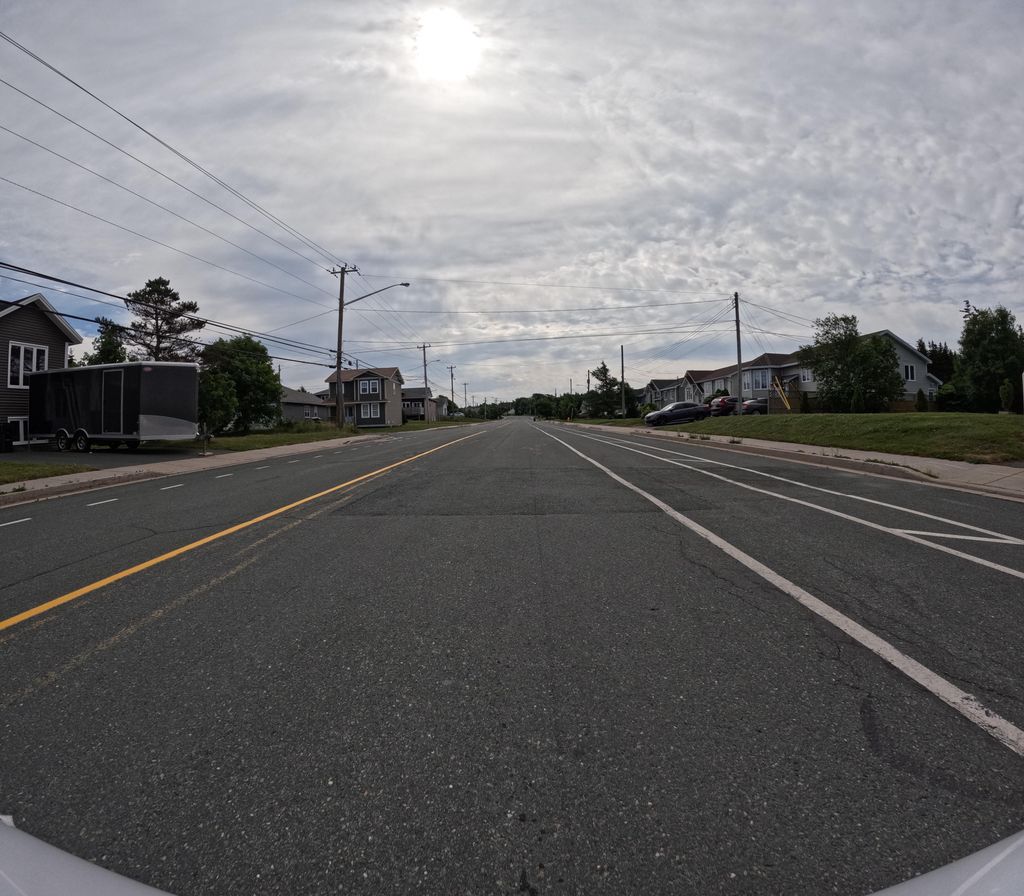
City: st_johns